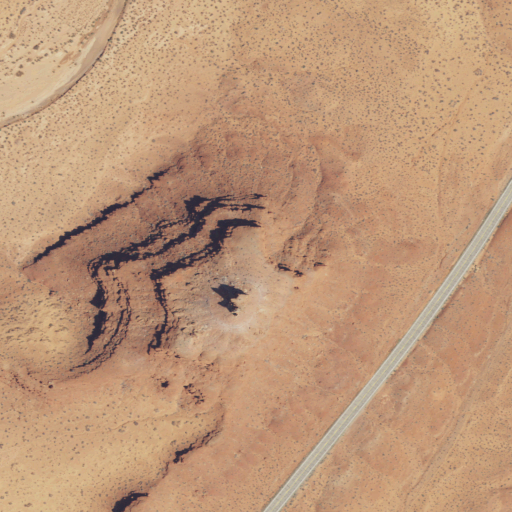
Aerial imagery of mountain in Utah named Flag Butte containing shrub, open development, and grassland